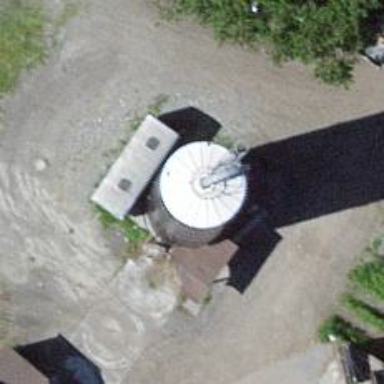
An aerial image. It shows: Silo.